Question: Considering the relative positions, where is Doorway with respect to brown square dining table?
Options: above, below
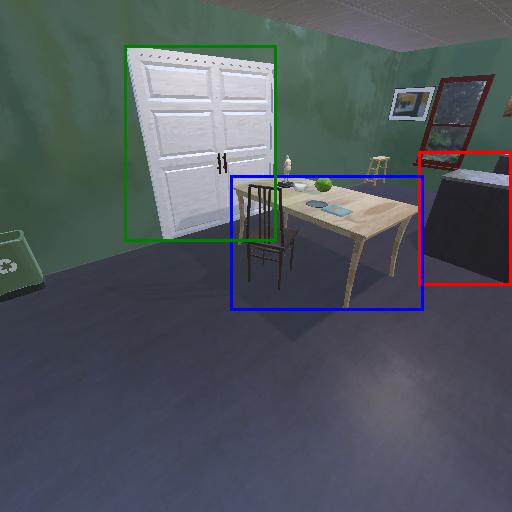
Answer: above